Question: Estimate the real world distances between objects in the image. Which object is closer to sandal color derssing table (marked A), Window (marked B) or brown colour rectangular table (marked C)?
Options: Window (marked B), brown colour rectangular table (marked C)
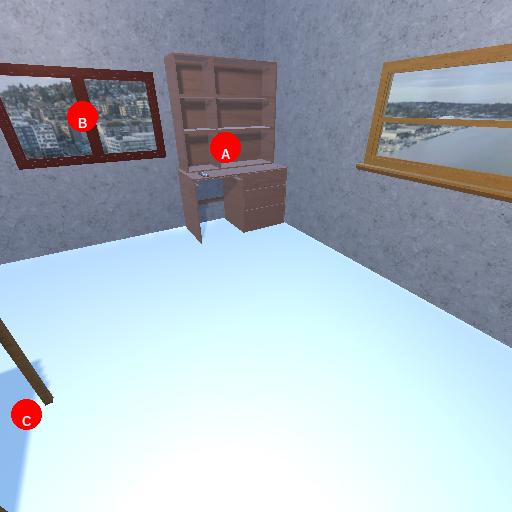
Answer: Window (marked B)